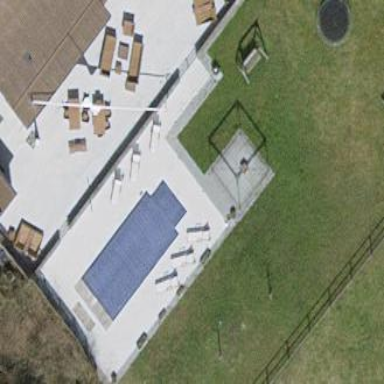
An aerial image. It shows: Swimming pool located in leisure land.